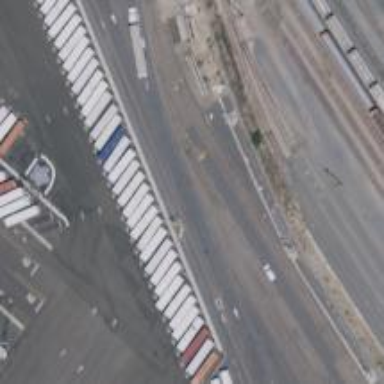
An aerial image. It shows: Railway yard.